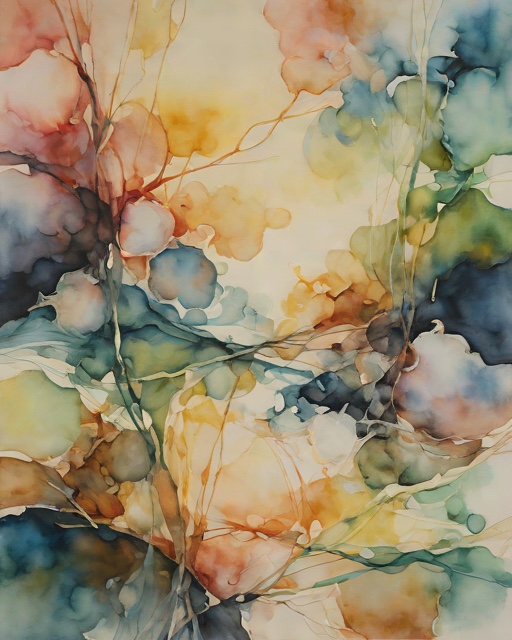
Category: Get Well